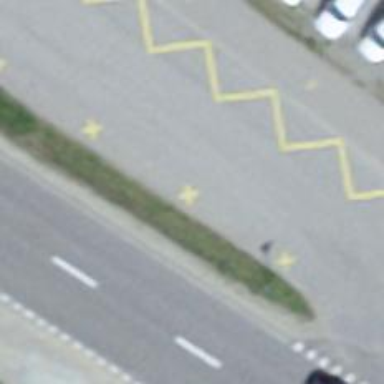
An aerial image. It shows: Bus stop with platform for public transport.